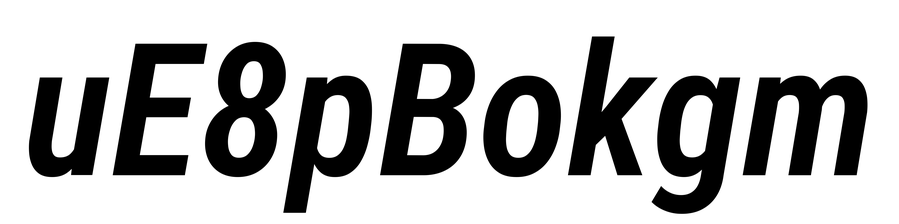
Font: Roboto-Italic_Condensed_SemiBold_Italic